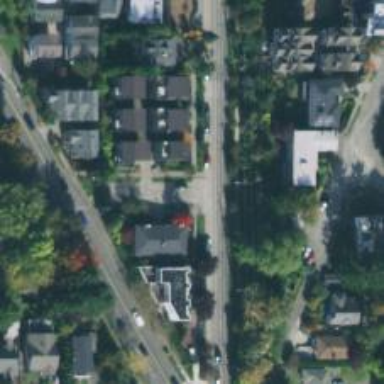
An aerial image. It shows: Residential road with separate sidewalk.